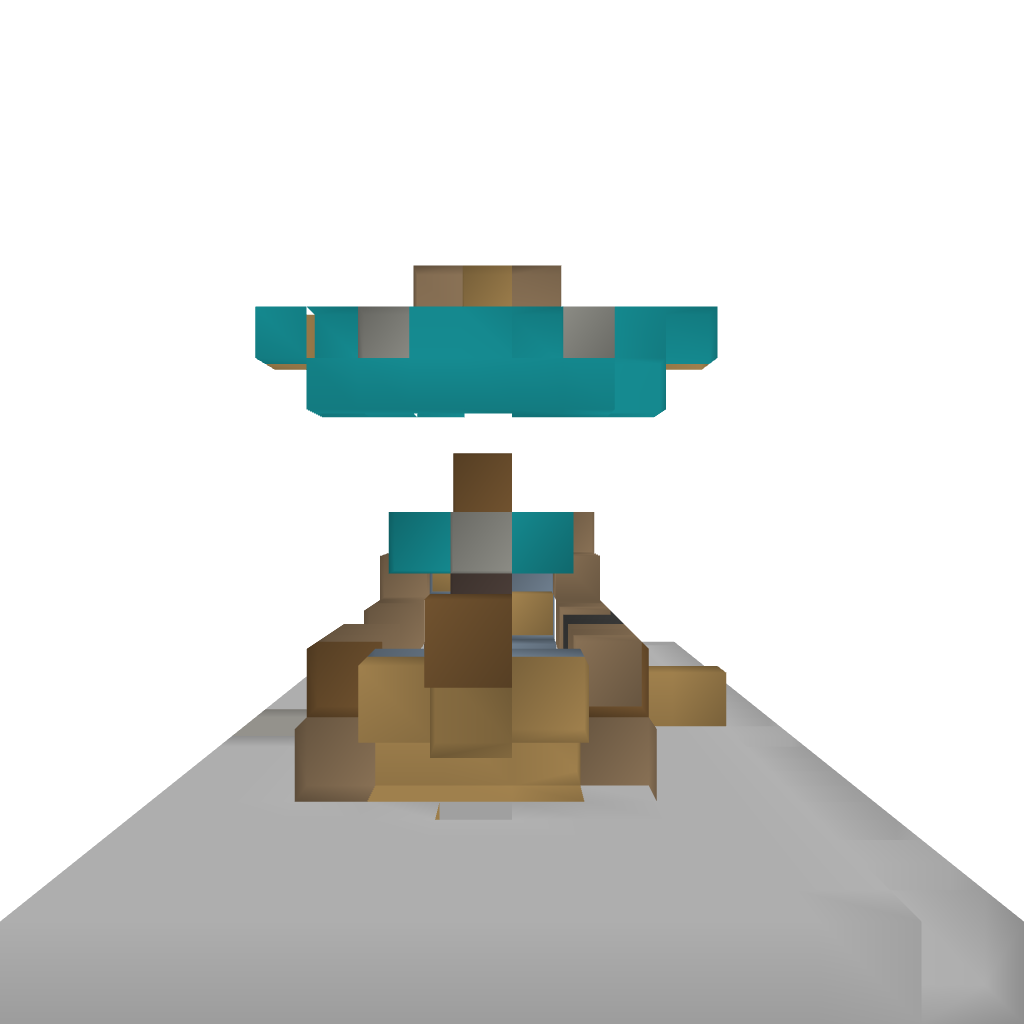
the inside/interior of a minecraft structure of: Small Ship